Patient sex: M
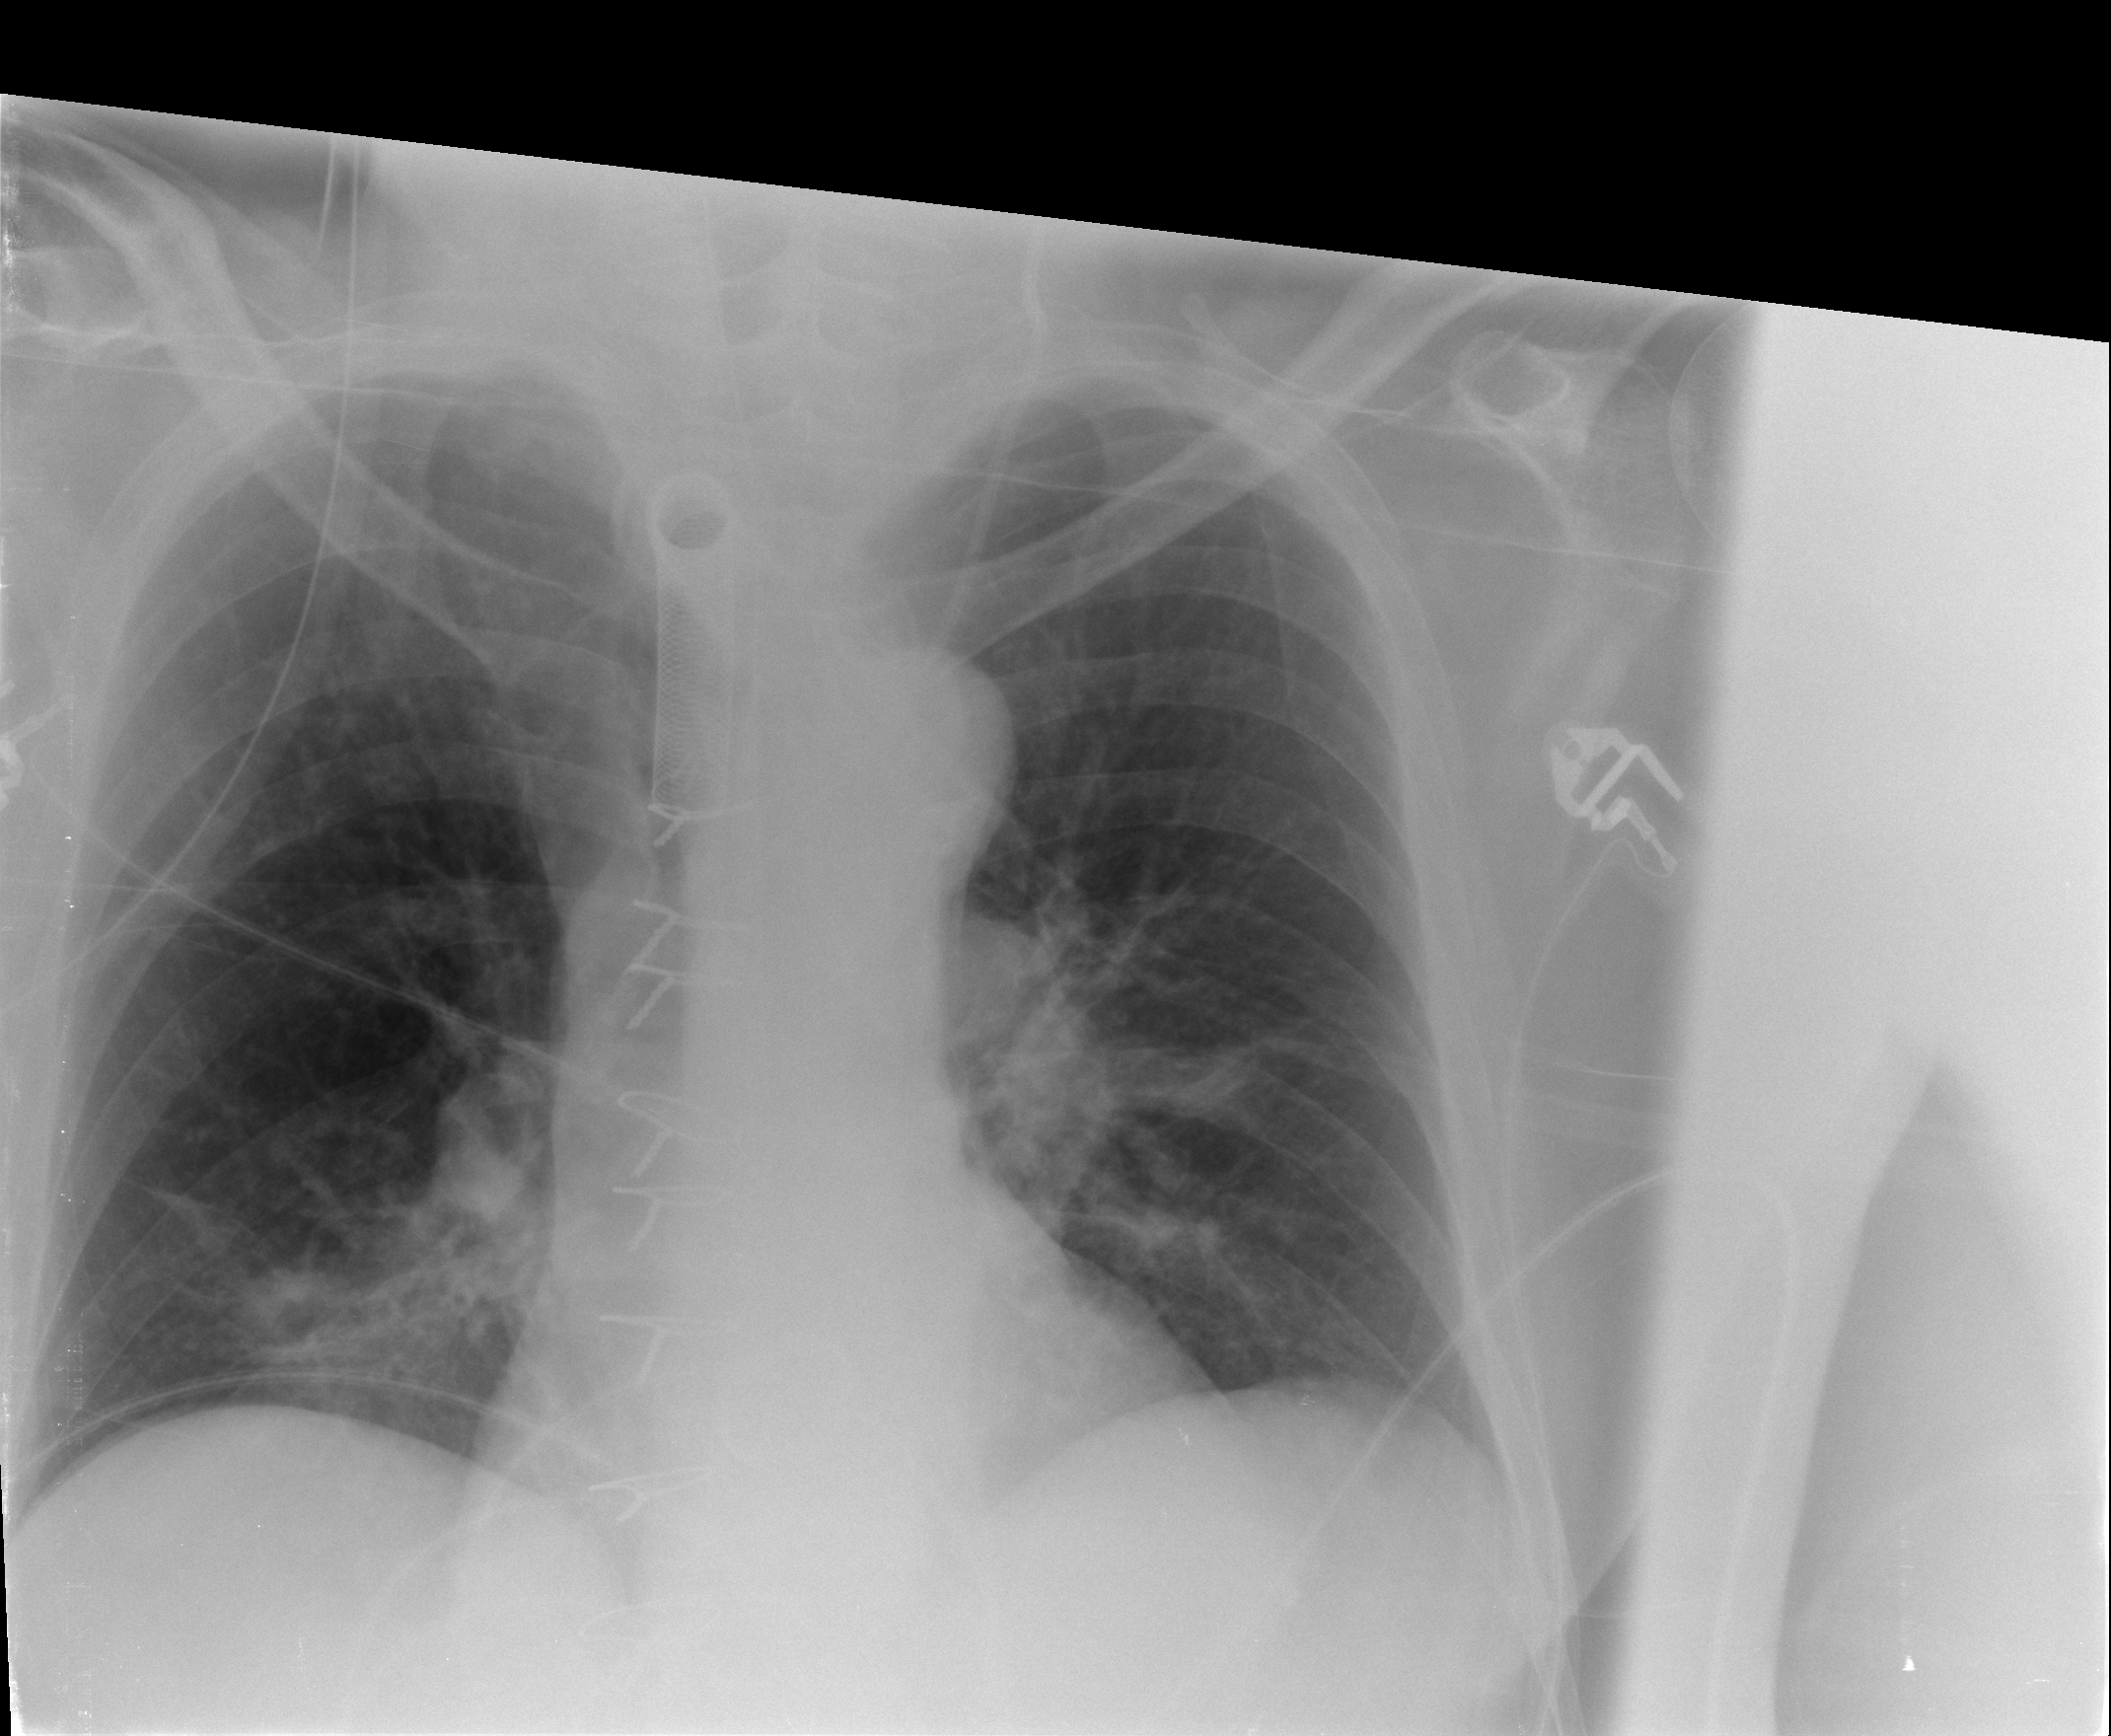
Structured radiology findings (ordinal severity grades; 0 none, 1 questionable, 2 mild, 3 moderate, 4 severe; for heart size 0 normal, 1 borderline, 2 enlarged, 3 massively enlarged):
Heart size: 0
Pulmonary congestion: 2
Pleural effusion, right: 0
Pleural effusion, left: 0
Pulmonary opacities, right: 1
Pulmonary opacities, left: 1
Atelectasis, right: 0
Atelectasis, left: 0